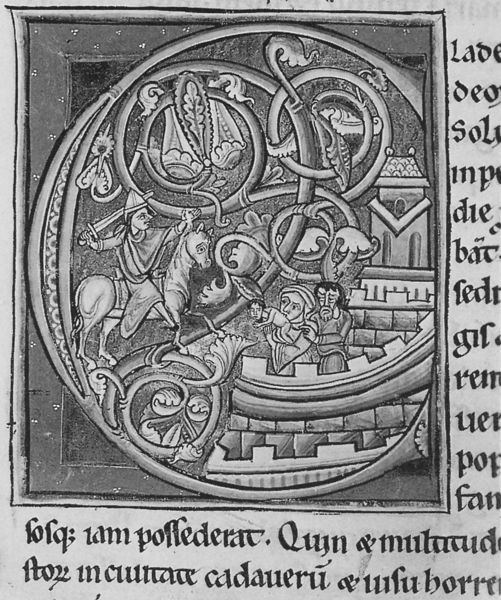
Titel: “Antiqutes Iudaicae” (I-XX) und “De Bello Iudaicae”
Künstler: Flavius Josephus
Institution: Paris, Bibliothèque Nationale
Schlagwörter: blätter, mann, menschen, stadt, frau, grau, schwarz, schloss, leute, ornament, bibel, bild, mantel, pflanzen, kreis, pferd, reiter, turm, ranken, schrift, mauer, baby, ornamente, zinnen, buch, burg, druck, illustration, schwarzweiß, schwert, text, buchstabe, buchstaben, helm, ritter, rüstung, buchdruck, buchseite, latein, buchmalerei, detailansicht, dornröschen, scjroft, c